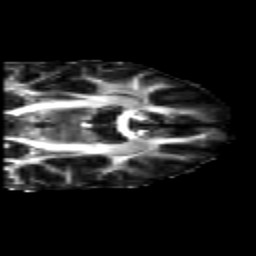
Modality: FA
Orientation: coronal
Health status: healthy
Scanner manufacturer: siemens
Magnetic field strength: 3 T
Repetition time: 10 s
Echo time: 0.092 s